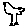
Label: bird